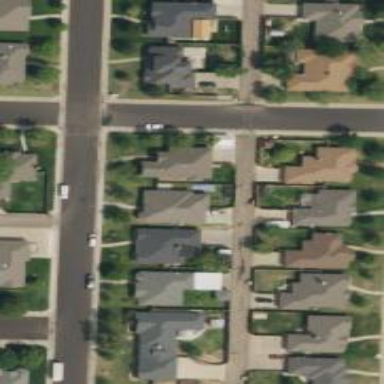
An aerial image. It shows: Alley classified as service road.